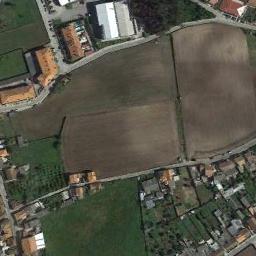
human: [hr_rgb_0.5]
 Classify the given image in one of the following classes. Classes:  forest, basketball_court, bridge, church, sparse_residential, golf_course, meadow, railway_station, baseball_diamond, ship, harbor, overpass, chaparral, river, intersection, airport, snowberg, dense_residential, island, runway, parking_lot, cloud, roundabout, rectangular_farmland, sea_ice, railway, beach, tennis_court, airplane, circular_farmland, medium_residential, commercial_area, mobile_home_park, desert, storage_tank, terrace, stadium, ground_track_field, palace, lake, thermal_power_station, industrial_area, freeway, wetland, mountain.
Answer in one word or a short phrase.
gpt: terrace